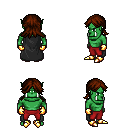
a pixel art fantasy rpg character, male body template, orc, green skin, black cape, red pants, brown loose hair, gold gloves, gold boots, four views (front, back, left, right), 2x2 character sprite sheet, small pixel art, hard edges, no anti-aliasing